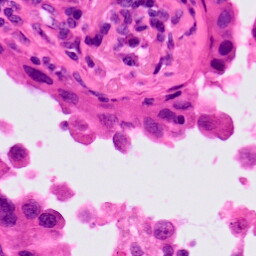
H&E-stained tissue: Lung